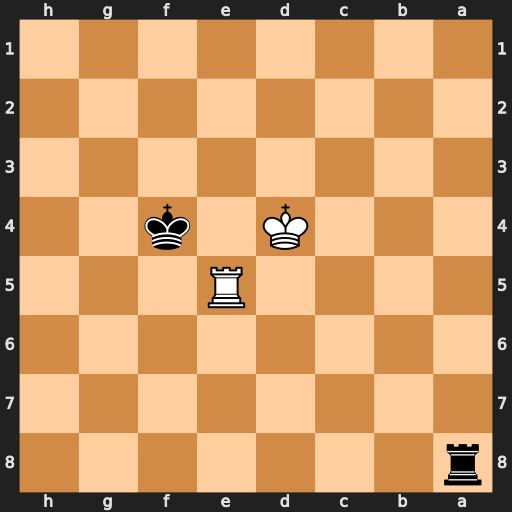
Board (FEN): r7/8/8/4R3/3K1k2/8/8/8
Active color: b
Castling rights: -
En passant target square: -
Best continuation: Ra4+ Kd5 Ra5+